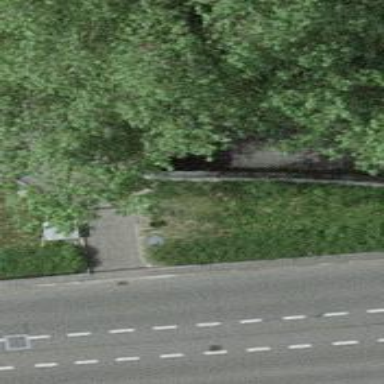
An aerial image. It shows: Multi-storey parking entrance with asphalt surface.